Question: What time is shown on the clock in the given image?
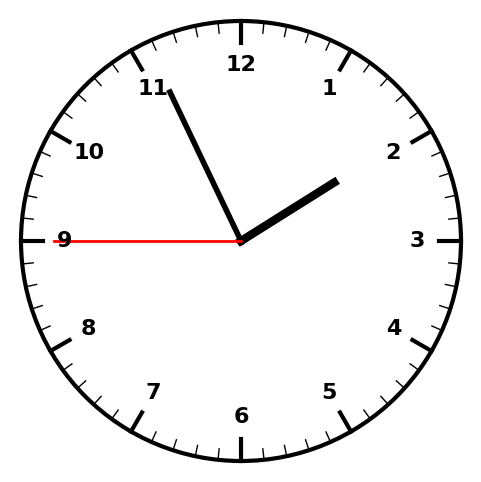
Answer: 01:55:45